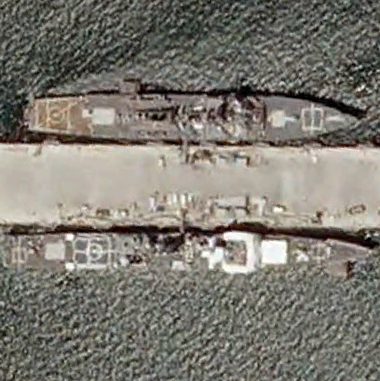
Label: destroyer